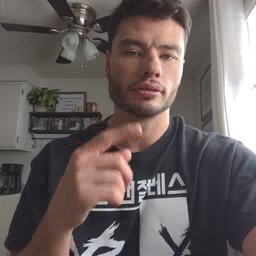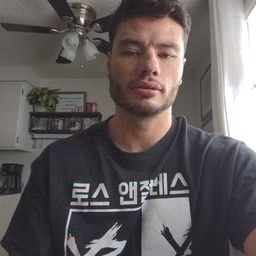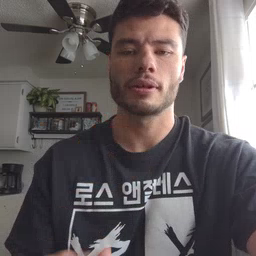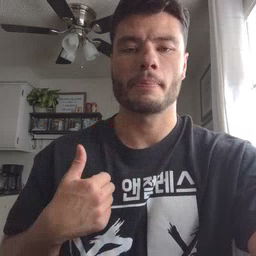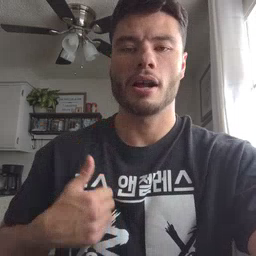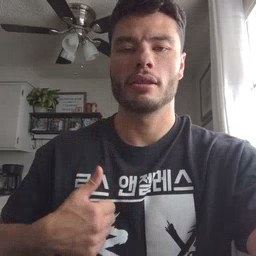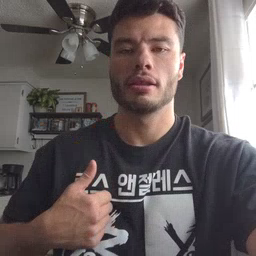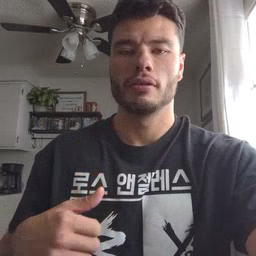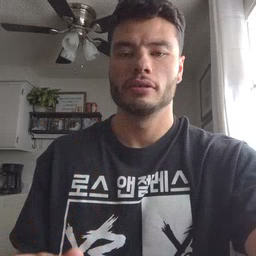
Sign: bath